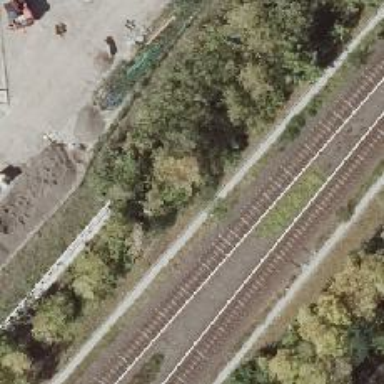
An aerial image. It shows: Rail line with bottom electrification.